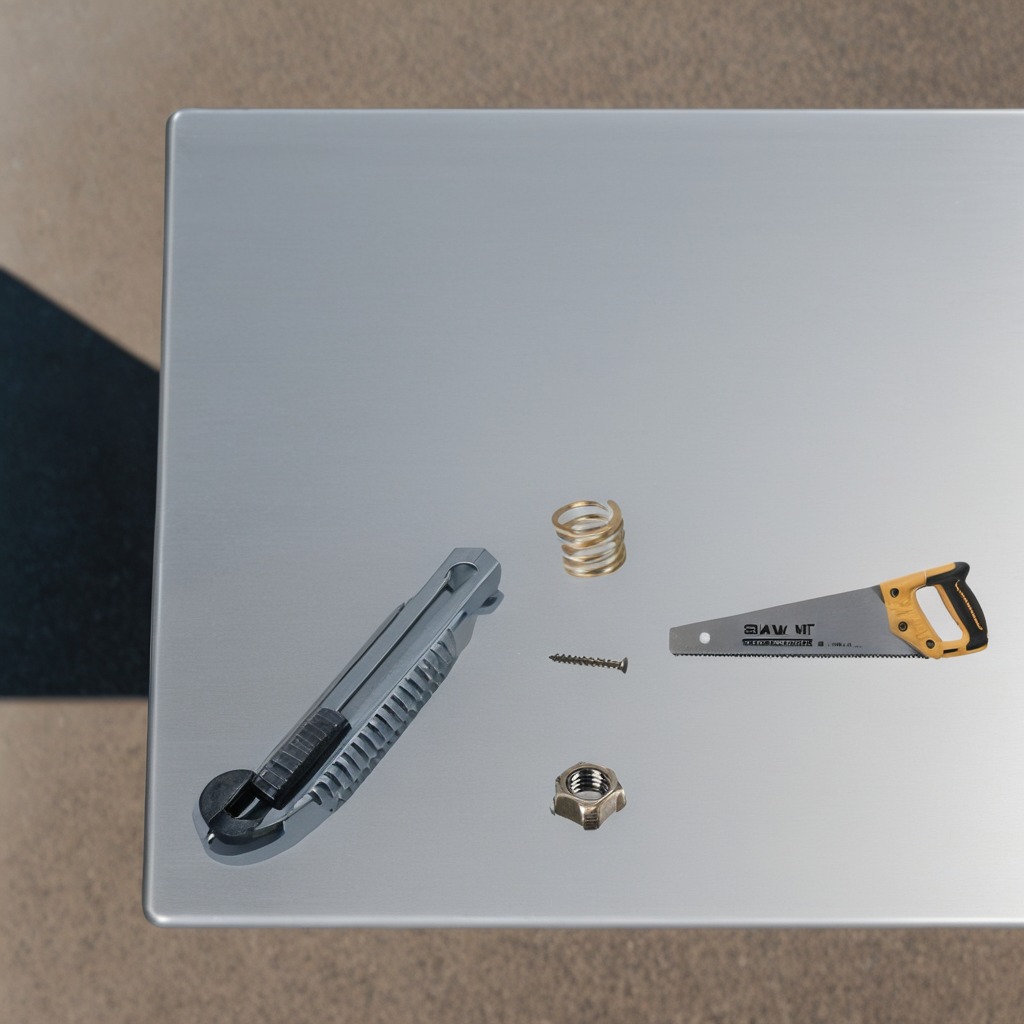
A utility knife, a metal machine screw, a coiled metal spring, a handheld metal saw, and a metal nut are lying on the table.